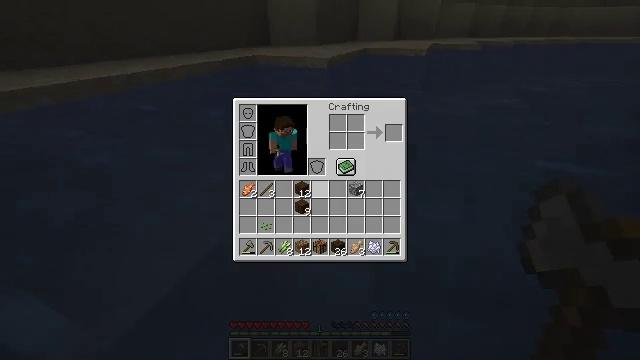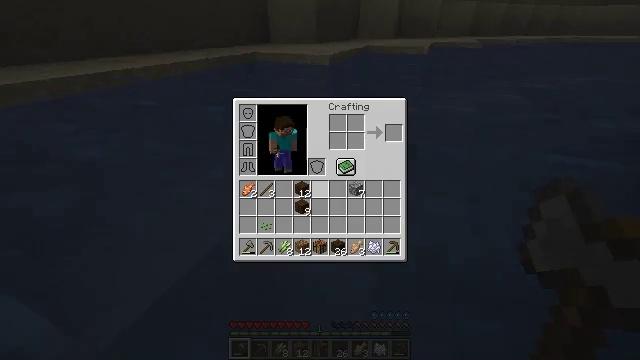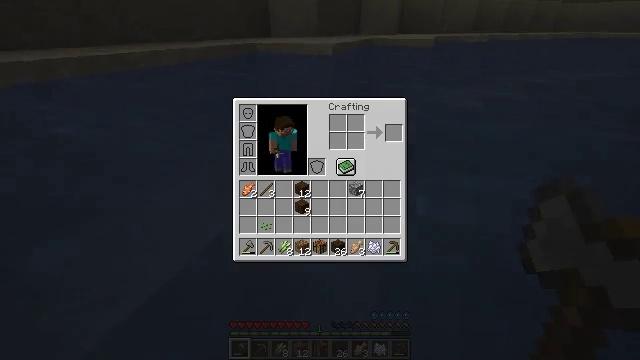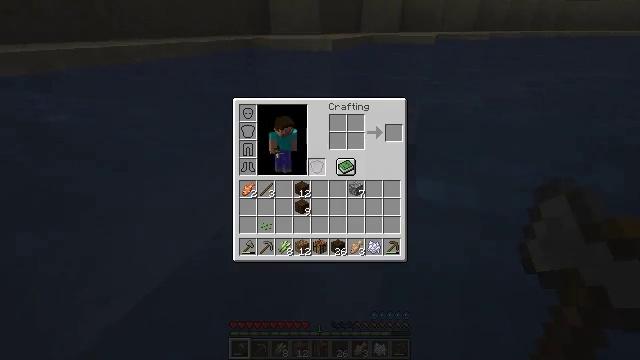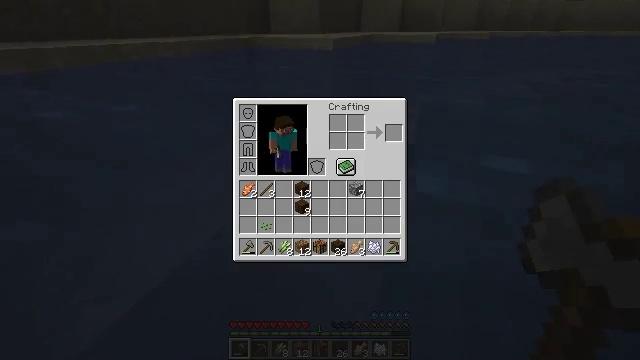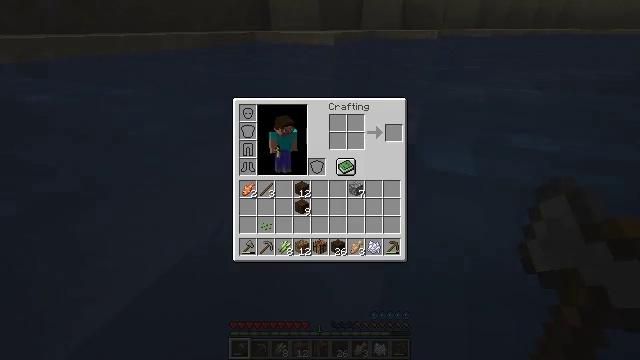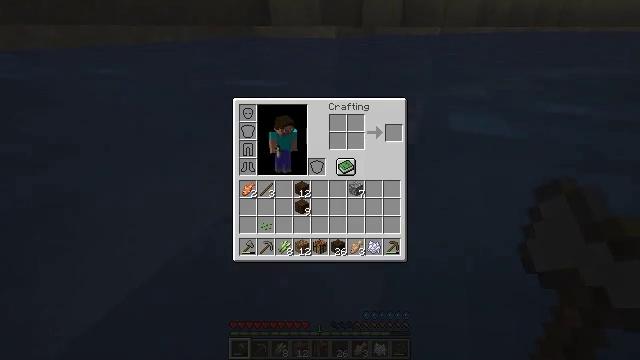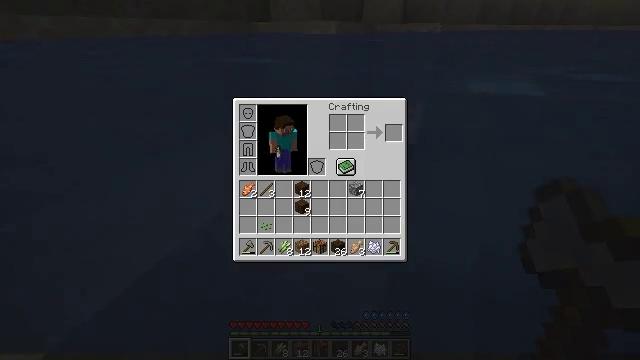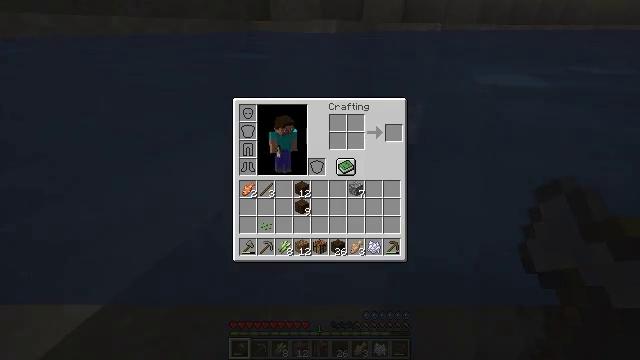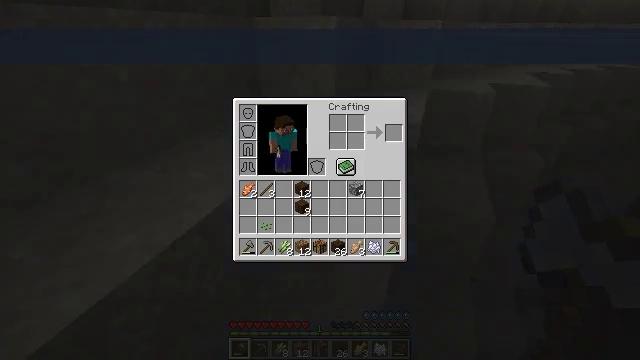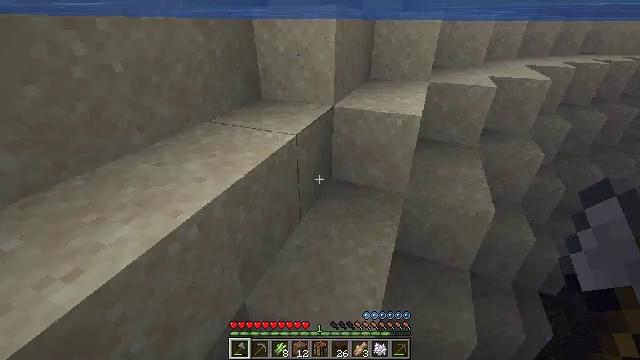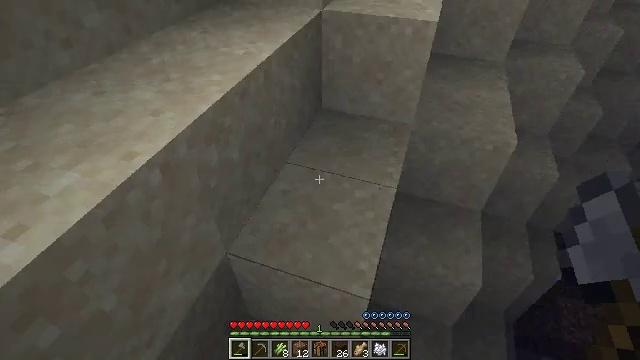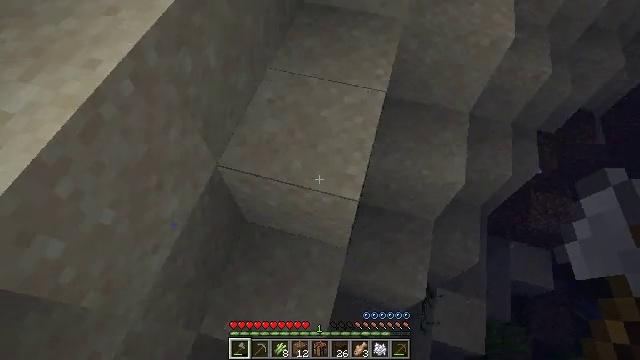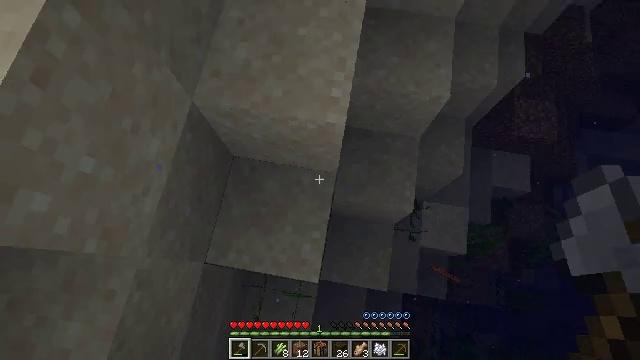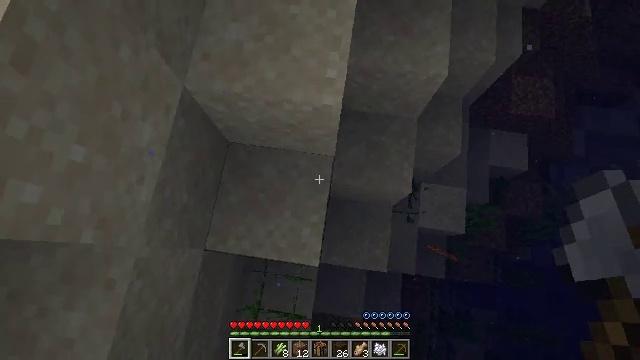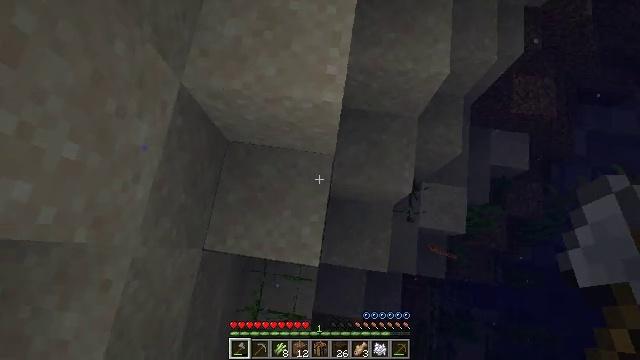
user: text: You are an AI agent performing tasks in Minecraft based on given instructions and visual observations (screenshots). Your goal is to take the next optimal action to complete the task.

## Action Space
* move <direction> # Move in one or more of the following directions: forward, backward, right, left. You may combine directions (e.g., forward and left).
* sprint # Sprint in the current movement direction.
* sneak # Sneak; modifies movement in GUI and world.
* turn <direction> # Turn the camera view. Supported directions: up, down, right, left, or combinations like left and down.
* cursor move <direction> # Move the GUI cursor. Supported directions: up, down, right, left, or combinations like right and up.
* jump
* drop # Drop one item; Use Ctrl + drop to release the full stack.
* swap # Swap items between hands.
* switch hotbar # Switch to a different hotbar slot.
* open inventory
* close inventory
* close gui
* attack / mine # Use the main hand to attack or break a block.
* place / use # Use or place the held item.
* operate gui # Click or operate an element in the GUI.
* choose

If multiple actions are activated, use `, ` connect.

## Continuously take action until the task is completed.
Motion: motion action
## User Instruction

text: Kill mobs in the water.
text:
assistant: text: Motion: no_op
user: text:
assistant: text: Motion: no_op
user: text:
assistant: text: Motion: no_op
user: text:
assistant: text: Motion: no_op
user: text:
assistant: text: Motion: no_op
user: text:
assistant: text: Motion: no_op
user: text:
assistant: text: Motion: no_op
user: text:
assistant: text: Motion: no_op
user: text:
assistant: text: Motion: no_op
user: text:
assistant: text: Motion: close inventory
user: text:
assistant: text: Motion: turn right and down, close inventory
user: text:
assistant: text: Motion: turn right and down, close inventory
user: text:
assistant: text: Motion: turn right and down, close inventory
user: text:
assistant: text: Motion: turn right and down
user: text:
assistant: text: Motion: no_op
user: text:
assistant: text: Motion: no_op
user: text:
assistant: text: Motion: no_op
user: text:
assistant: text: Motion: no_op
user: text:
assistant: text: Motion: turn right
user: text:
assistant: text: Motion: sprint, turn right and down
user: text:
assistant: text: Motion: move forward, sprint, turn right
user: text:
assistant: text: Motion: move forward, sprint, turn right and up
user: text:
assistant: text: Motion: move forward, sprint, turn right and up
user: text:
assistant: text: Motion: move forward, sprint, turn right
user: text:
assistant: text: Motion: move forward, sprint, turn right and up
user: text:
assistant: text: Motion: move forward, sprint, turn right and up
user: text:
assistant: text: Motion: move forward, sprint, turn right and up
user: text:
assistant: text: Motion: move forward, sprint, turn right
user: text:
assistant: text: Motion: move forward, sprint, turn right
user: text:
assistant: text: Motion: move forward, sprint, turn right